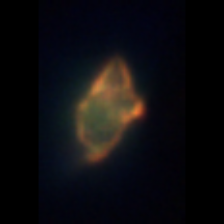
Taxon: Gyrodinium
Group: Dinoflagellates